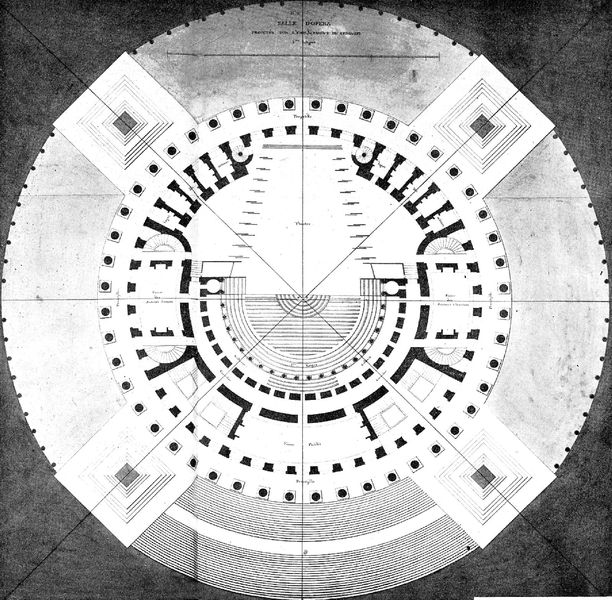
Titel: Entwurf einer Oper von Boullée
Künstler: Etienne-Louis Boullée
Schlagwörter: weiß, fenster, grau, raum, schwarz, skizze, säule, säulen, zeichnung, gebäude, weg, alt, architektur, kirche, sonne, boden, bühne, musik, theater, kreis, rund, spiegelbild, linien, orchestergraben, saal, treppe, treppen, symmetrie, stufen, aufsicht, punkte, umgang, druck, stich, entwurf, mauern, griechisch, plan, ausgang, geometrie, römisch, quadratisch, grundriss, aufriss, rotunde, konzertsaal, säulenumgang, palst, planung, amphitheater, skize, zirkel, tehater, ausgänge, imperium, heli, helizentrisch, odeum